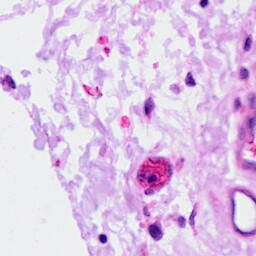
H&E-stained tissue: Ovarian